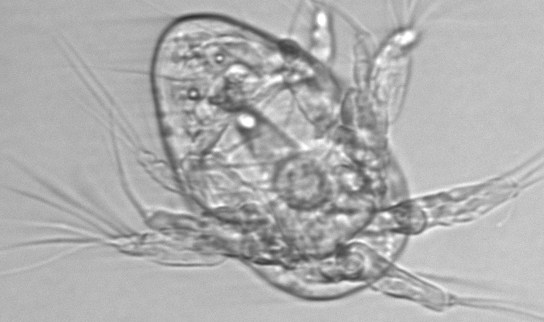
Label: Copepod_nauplii